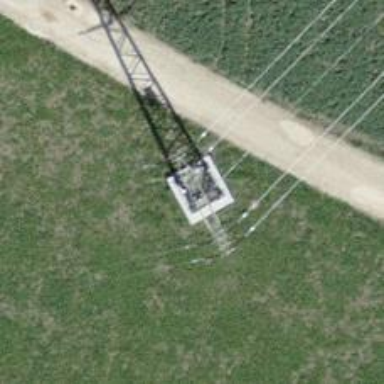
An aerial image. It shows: Power pole.